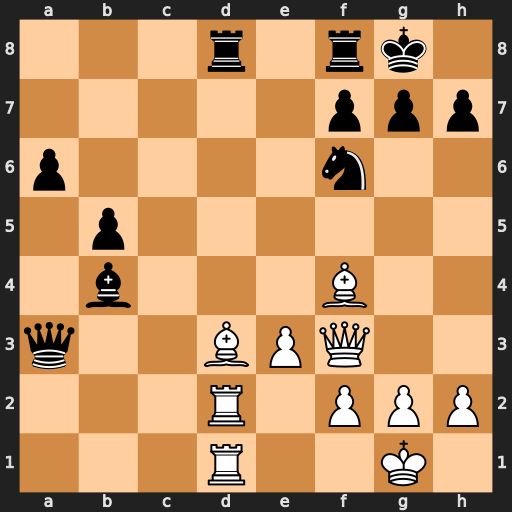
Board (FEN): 3r1rk1/5ppp/p4n2/1p6/1b3B2/q2BPQ2/3R1PPP/3R2K1
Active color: w
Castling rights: -
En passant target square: -
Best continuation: Bxh7+ Kxh7 Rxd8 Rxd8 Rxd8